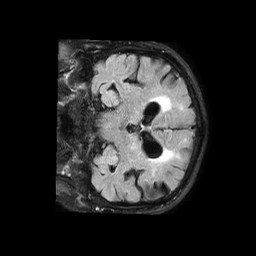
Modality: FLAIR
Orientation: coronal
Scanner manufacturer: philips
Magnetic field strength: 1.5 T
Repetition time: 6 s
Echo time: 0.1014 s